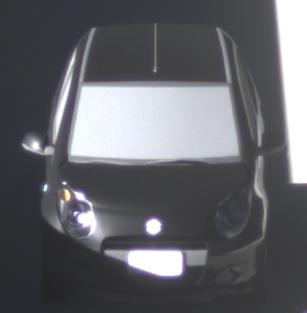
Make: Suzuki
Model: Alto 1.0
Detailed model: Alto (V)
Model produced from: 2011/02
Model produced until: 2011/03
Doors: 5
Color: black
Road condition: dry road
Daytime: morning or afternoon
Contrast: high contrast